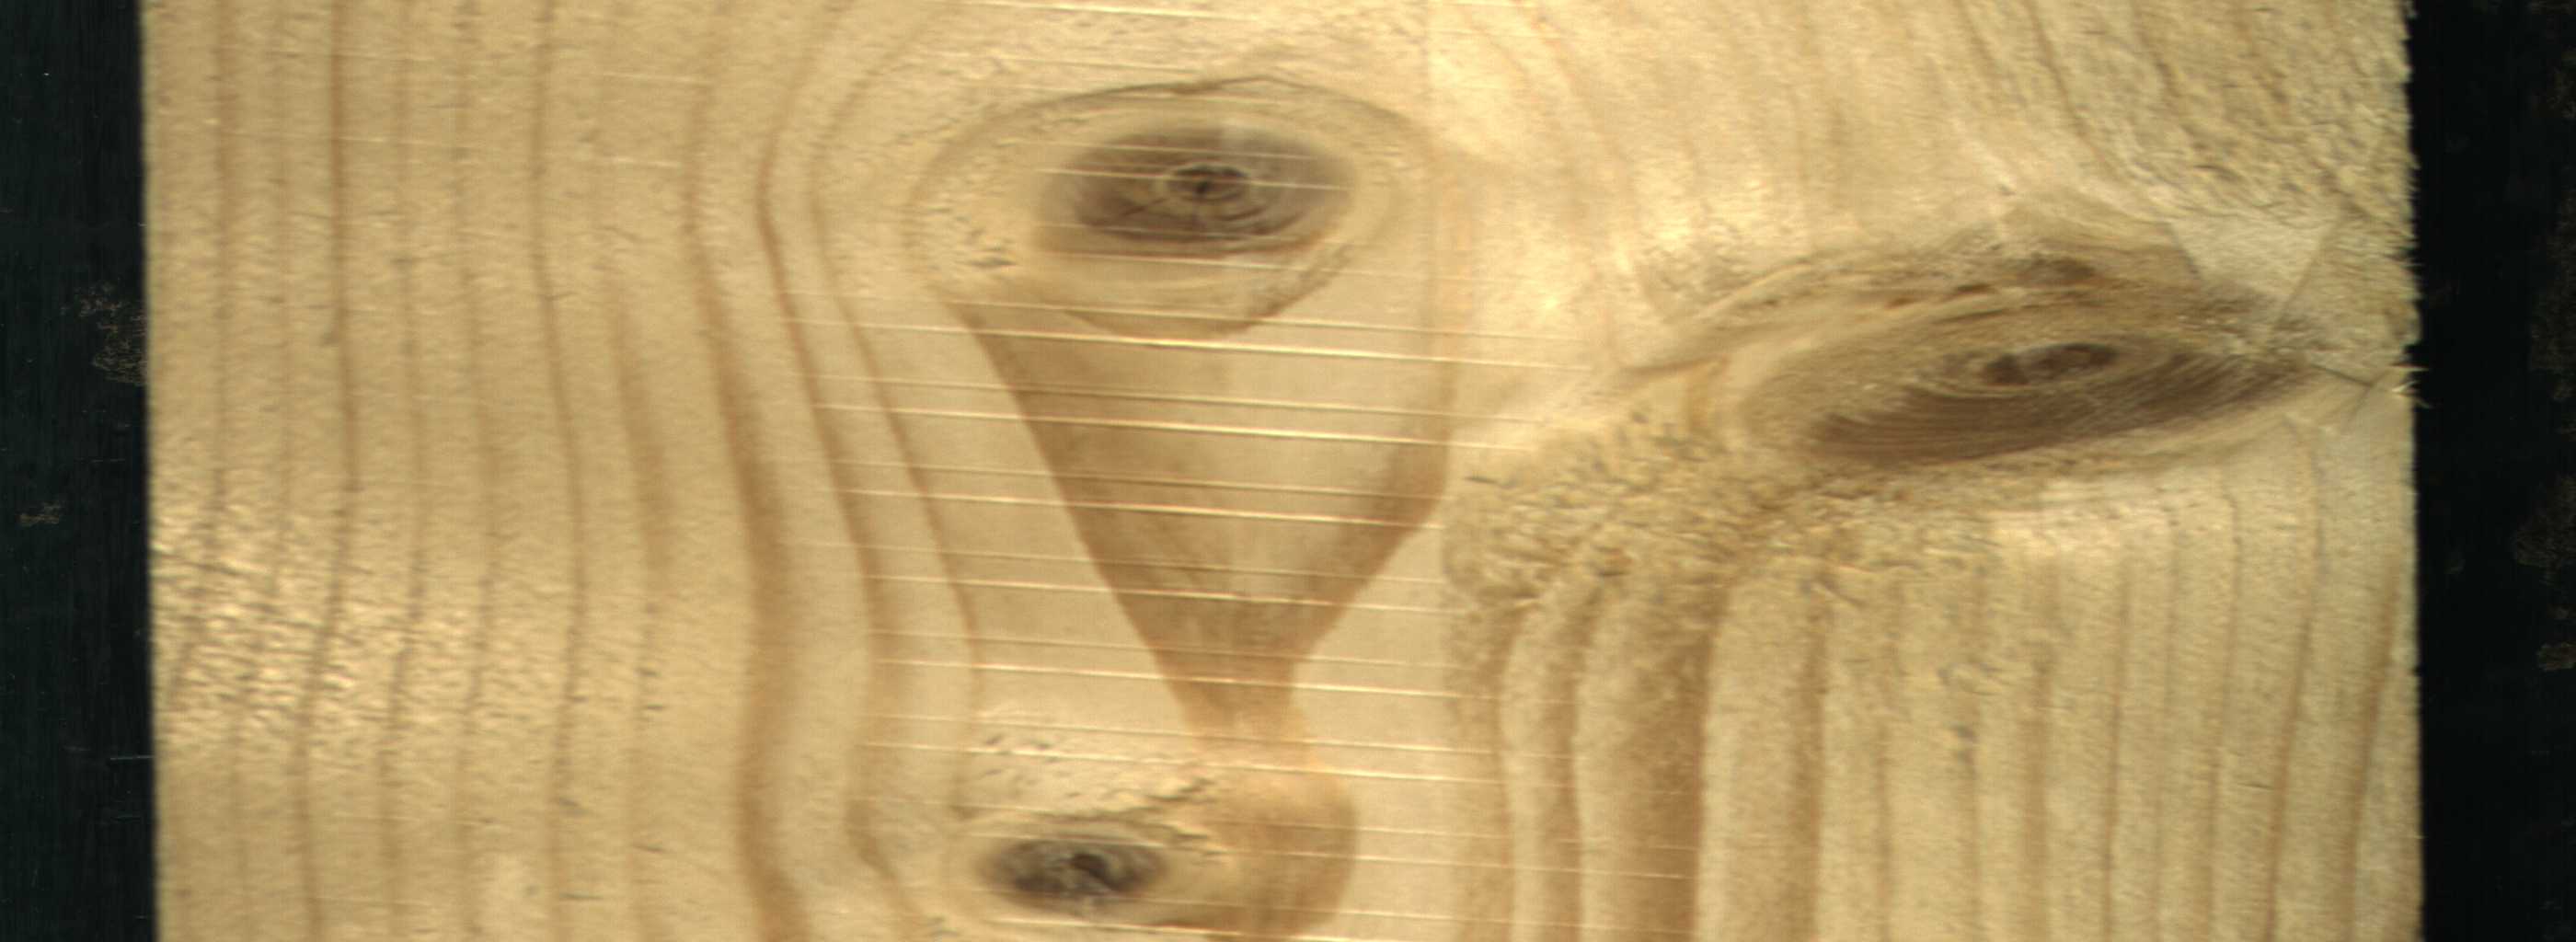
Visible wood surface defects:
Live_Knot
Live_Knot
Live_Knot